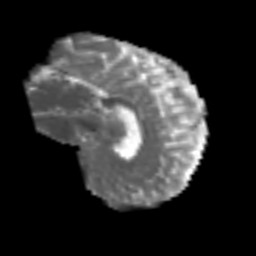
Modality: MD
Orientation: sagittal
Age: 69
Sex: female
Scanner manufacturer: siemens
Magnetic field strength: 3 T
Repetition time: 5.6 s
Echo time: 0.082 s